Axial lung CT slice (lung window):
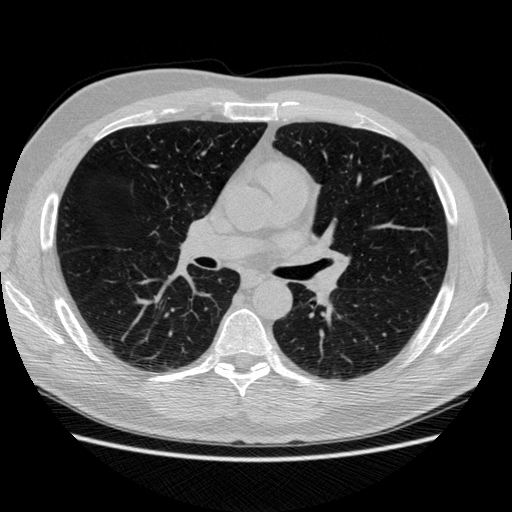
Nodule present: no